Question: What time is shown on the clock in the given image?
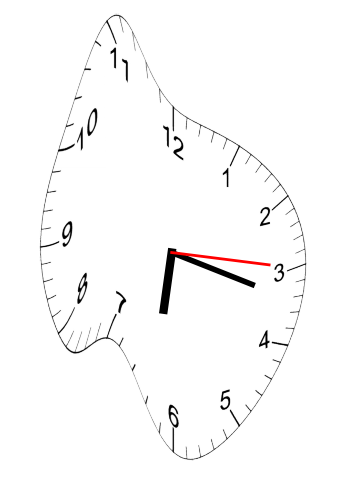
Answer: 06:17:15